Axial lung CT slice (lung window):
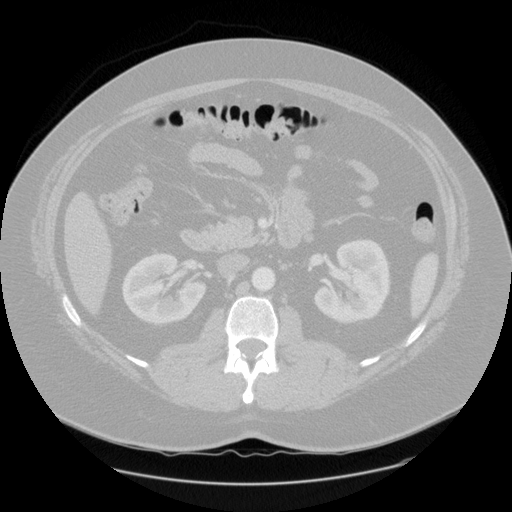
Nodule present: no